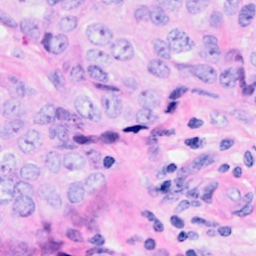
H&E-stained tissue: Breast